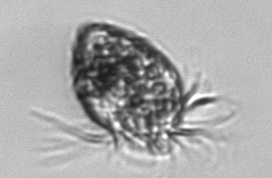
Label: Strombidium_morphotype1